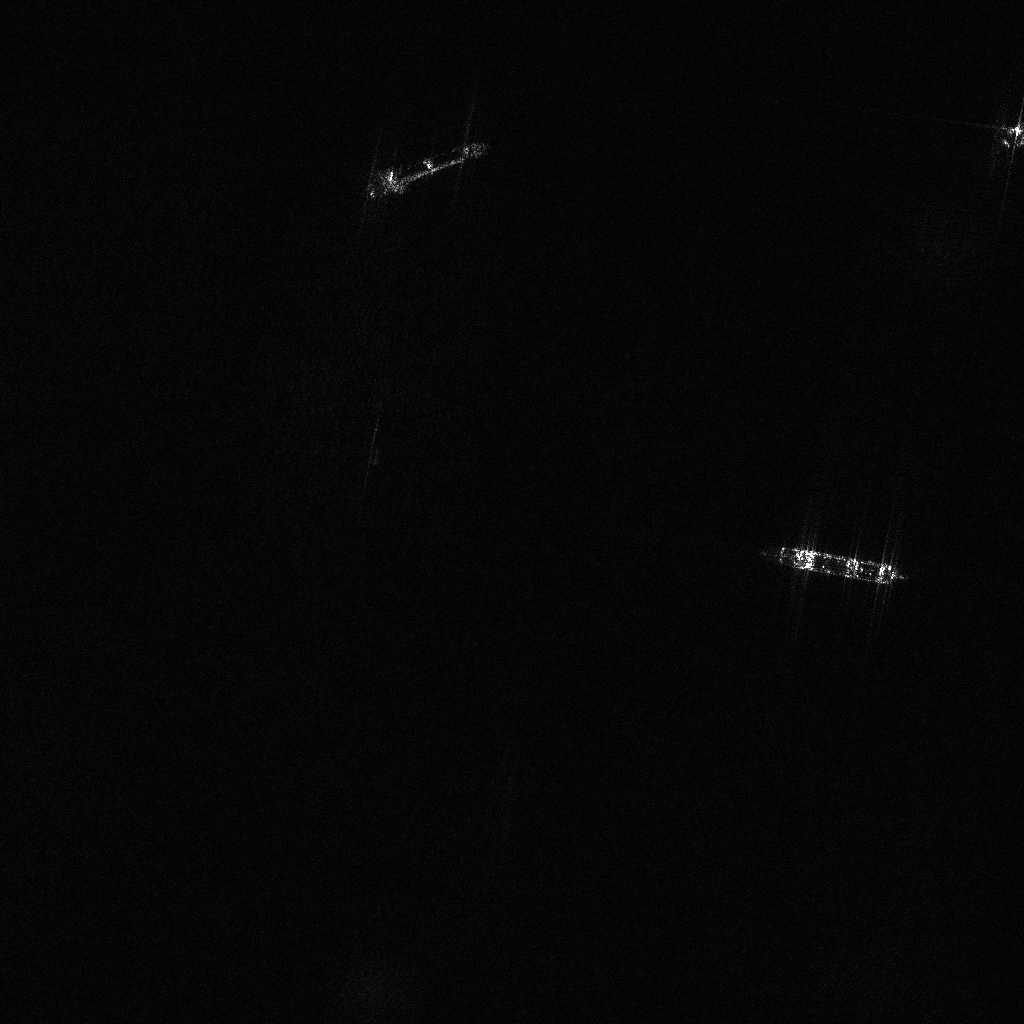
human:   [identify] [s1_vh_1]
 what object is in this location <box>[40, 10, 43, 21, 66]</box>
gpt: <ref>1 large dredger at the top</ref>

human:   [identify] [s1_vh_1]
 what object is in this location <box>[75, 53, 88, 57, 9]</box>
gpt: <ref>1 large dredger at the right</ref>